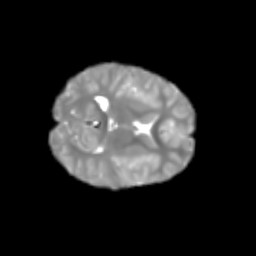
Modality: T2w
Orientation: axial
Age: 7
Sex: male
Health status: healthy